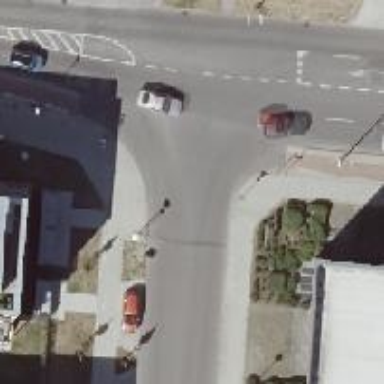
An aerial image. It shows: Uncontrolled crossing on the road.